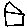
Label: house